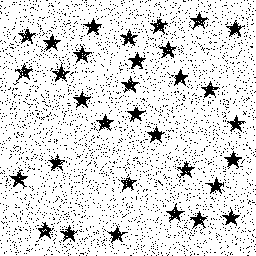
Squares: 0
Triangles: 0
Stars: 32
Total shapes: 32